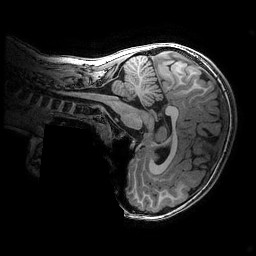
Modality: T1w
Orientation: sagittal
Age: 9
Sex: female
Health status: ill
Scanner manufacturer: ge
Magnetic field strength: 3 T
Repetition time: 0.007664 s
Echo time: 0.00342 s